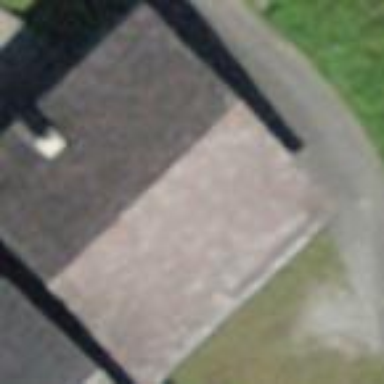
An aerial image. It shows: Detached building.